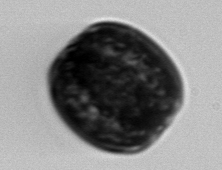
Label: Coscinodiscus